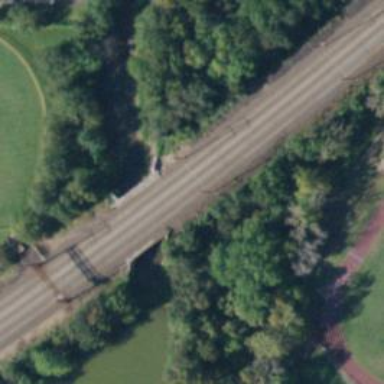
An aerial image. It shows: Railway bridge with electrified contact lines.